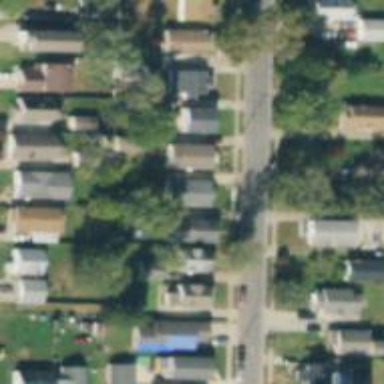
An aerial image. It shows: This residential area consists of single-family homes.